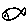
Label: fish